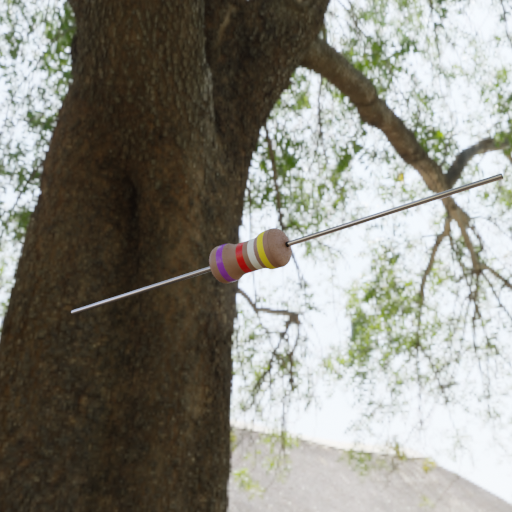
Resistor colour bands (in order): violet, red, white, yellow